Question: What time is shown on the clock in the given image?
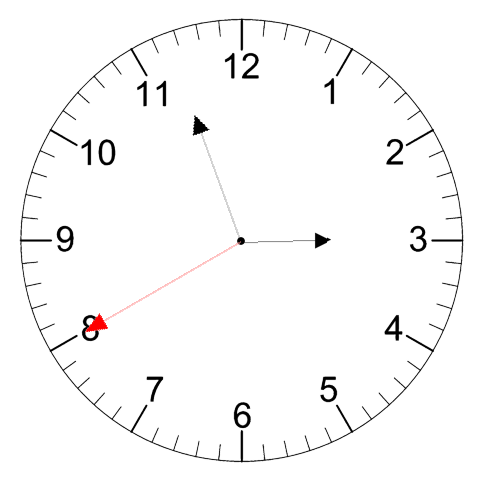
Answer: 02:56:40